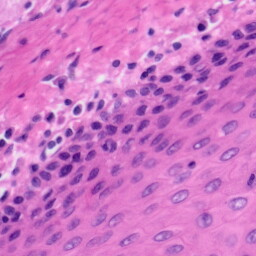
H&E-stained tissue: Tonsil